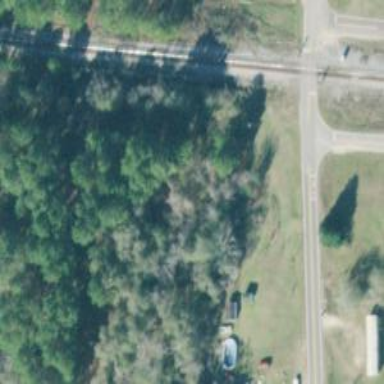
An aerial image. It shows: Abandoned railway spur used for lumber freight service.